Field crop: tomato
Growth stage: 2
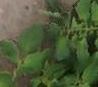
Species: tomato